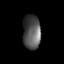
Tissue: lung
Cell type: Endothelial cells
Senescence score: 0.6139
Nuclear area (px): 598
Mean DAPI intensity: 84.577